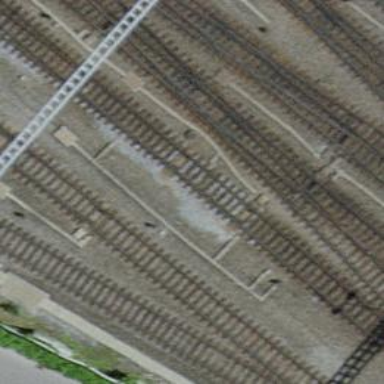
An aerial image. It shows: Railway switch.